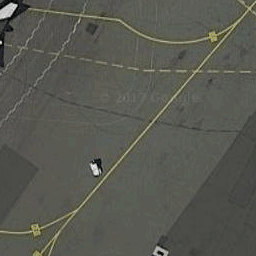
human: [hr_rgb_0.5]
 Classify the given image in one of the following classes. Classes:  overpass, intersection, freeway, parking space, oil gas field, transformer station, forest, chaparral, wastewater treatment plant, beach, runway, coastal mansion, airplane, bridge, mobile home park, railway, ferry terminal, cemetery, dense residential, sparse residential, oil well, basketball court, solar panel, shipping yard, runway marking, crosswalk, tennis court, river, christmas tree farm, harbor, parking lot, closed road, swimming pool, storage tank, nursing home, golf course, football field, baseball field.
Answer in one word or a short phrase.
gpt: runway marking